Question: I am trying to understand constraints in IB. I have three view that I'm trying to set the rules on the location. (Each view isdescribed in its other xib).

How do I correctly specify these rules? How do I set constraints without setting the exact height of more than one view?
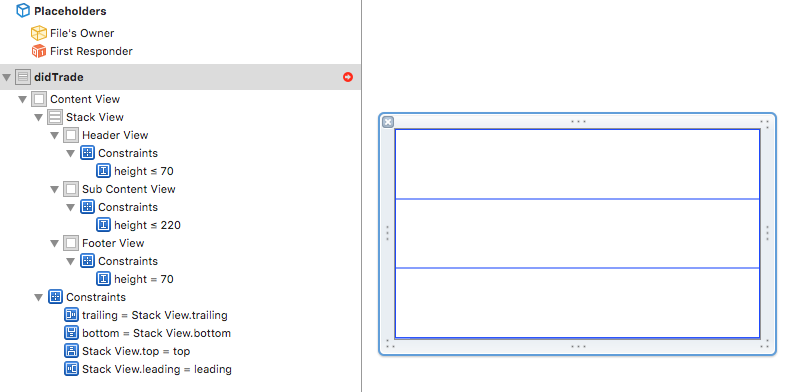
Answer: myself answer.
you need for constraints less/greater .
for example: you need a view in height from 10 to 90 depending on the content inside and as less as possible space in height.
you specify:
- - -
If you have multiple view in each subsequent rule in paragraph shall be at #3
- -
<URL>